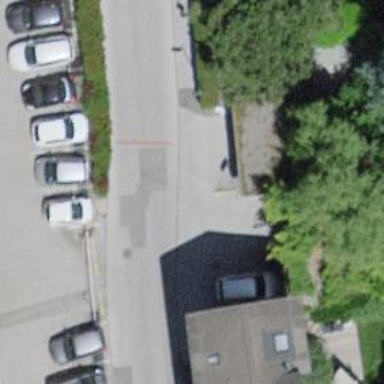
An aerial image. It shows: Parking entrance.